Question: I have this fragment class which marks an area with red. My system is separated into two types: categories and rules. When rules are fragmented, they receive the new css class well and it looks properly, but it's different with categories, they have that unnecessary white-space in top of the category.
Here is a screenshot of what I mean:

Here is a live demo and you can check the source code for more information as I wont be able to provide the proper code since I am not the original author of the style:
<URL>
Thank you.
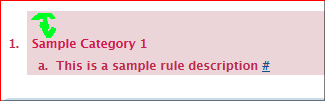
Answer: You have a rule specifying 'h3 { margin-top: 20px; }'. That is what causes the space.
You can override that with '#main h3 { margin-top: 0; }'.